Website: apple
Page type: cart
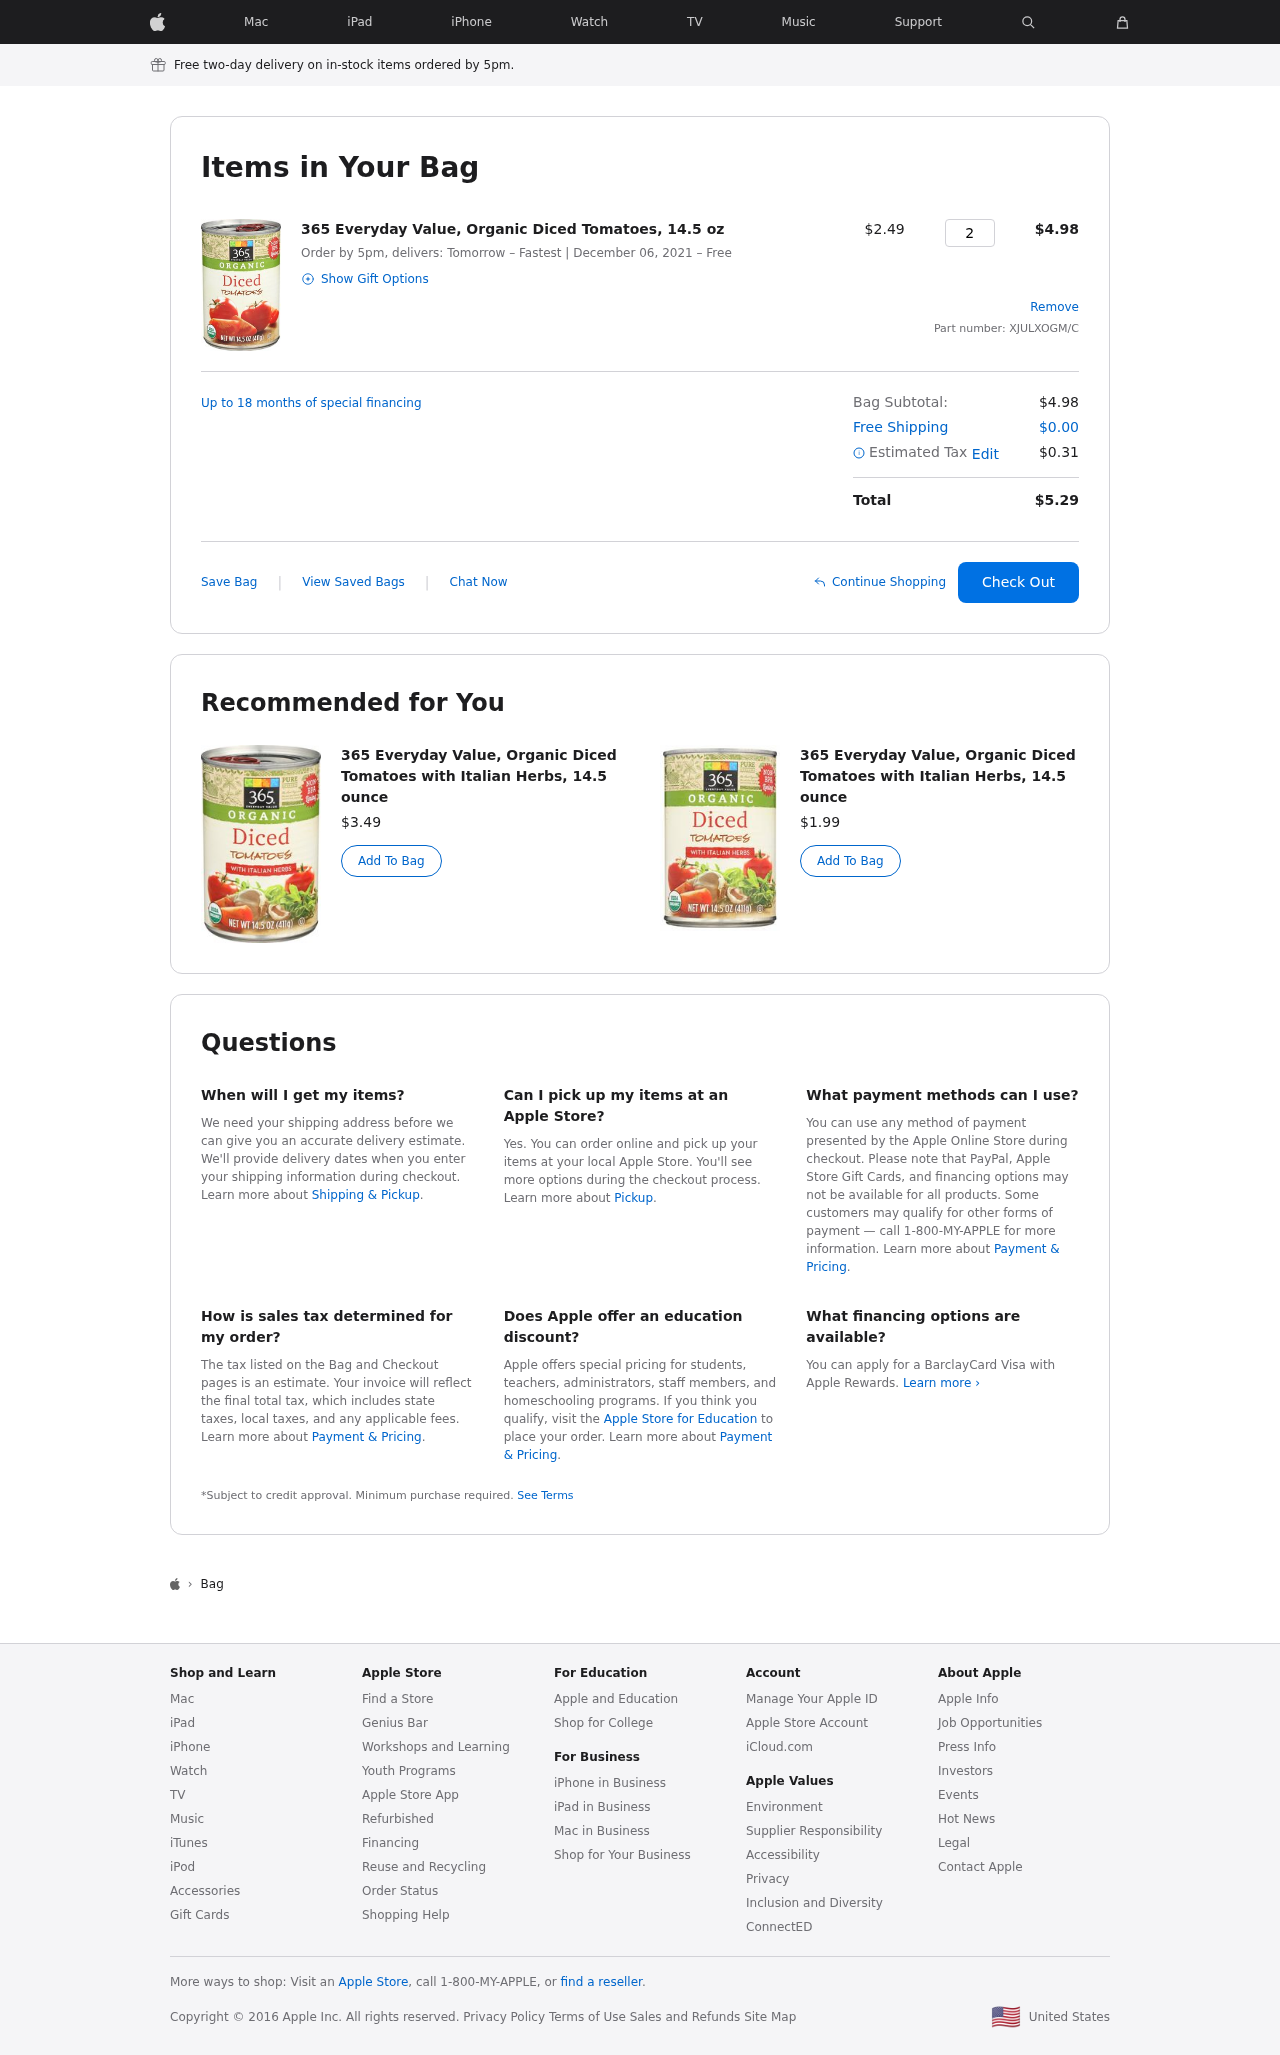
Product elements: key: PRODUCT1_NAME
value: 365 Everyday Value, Organic Diced Tomatoes, 14.5 oz
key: PRODUCT1_PRICE
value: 2.49
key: PRODUCT1_QUANTITY
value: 2
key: PRODUCT2_NAME
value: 365 Everyday Value, Organic Diced Tomatoes with Italian Herbs, 14.5 ounce
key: PRODUCT2_PRICE
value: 3.49
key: PRODUCT3_NAME
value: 365 Everyday Value, Organic Diced Tomatoes with Italian Herbs, 14.5 ounce
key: PRODUCT3_PRICE
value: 1.99
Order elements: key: ORDER_DELIVERY_DATE
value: December 06, 2021
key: ORDER_SUBTOTAL
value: $4.98
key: ORDER_ID
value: XJULXOGM/C
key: ORDER_SHIPPING_COST
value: $0.00
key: ORDER_TAX
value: $0.31
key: ORDER_TOTAL
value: $5.29